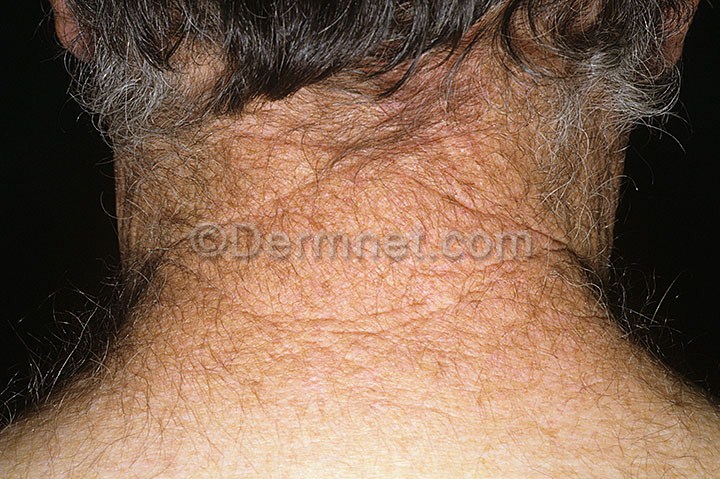
Disease: Light Diseases and Disorders of Pigmentation